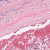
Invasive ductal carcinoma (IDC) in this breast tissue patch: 0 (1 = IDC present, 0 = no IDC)